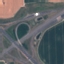
Land use / land cover: Highway